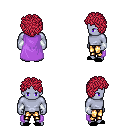
a pixel art fantasy rpg character, male body template, dark elf, purple skin, lavender cape, gold greaves, ruby red curly afro hairstyle, white cloth bracers, black slippers, four views (front, back, left, right), 2x2 character sprite sheet, small pixel art, hard edges, no anti-aliasing